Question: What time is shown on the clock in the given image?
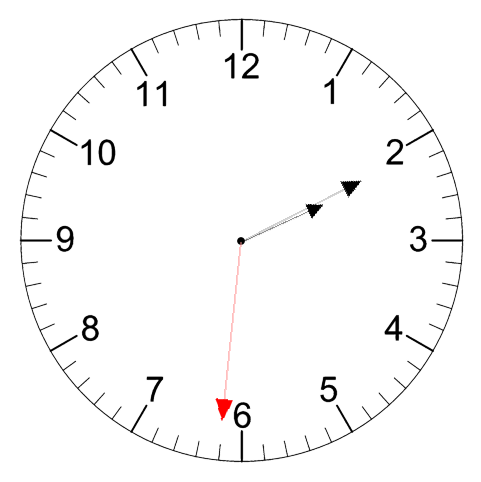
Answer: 02:10:31